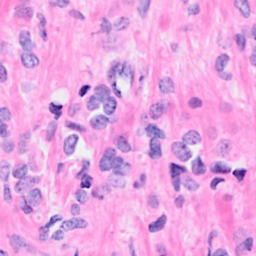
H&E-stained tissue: Breast